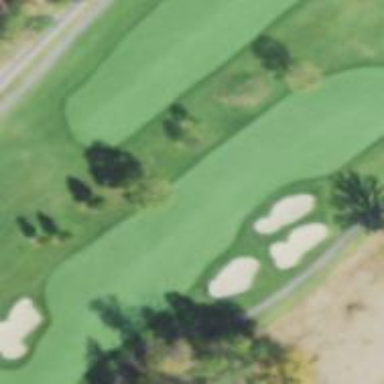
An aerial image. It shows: Golf hole.